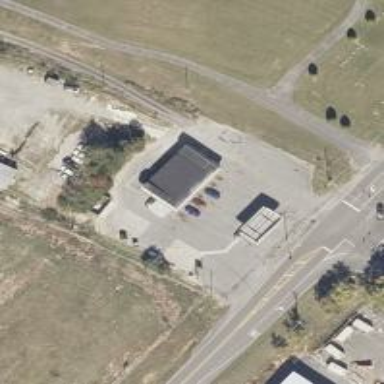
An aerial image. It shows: Convenience shop.